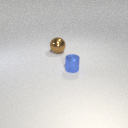
small blue metal cylinder in front of large brown metal sphere